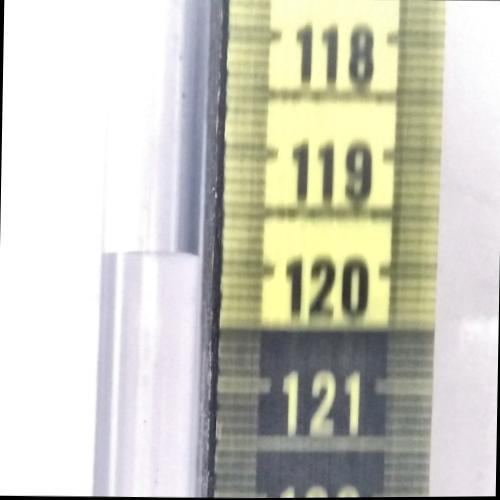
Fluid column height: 120.0 cm